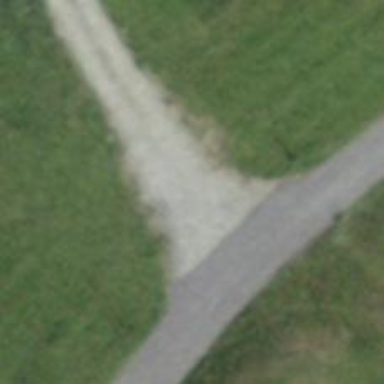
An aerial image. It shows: Emergency access point on the road.